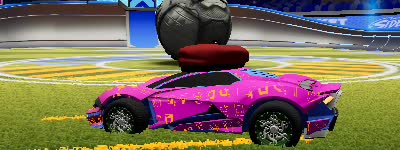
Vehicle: werewolf